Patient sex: M
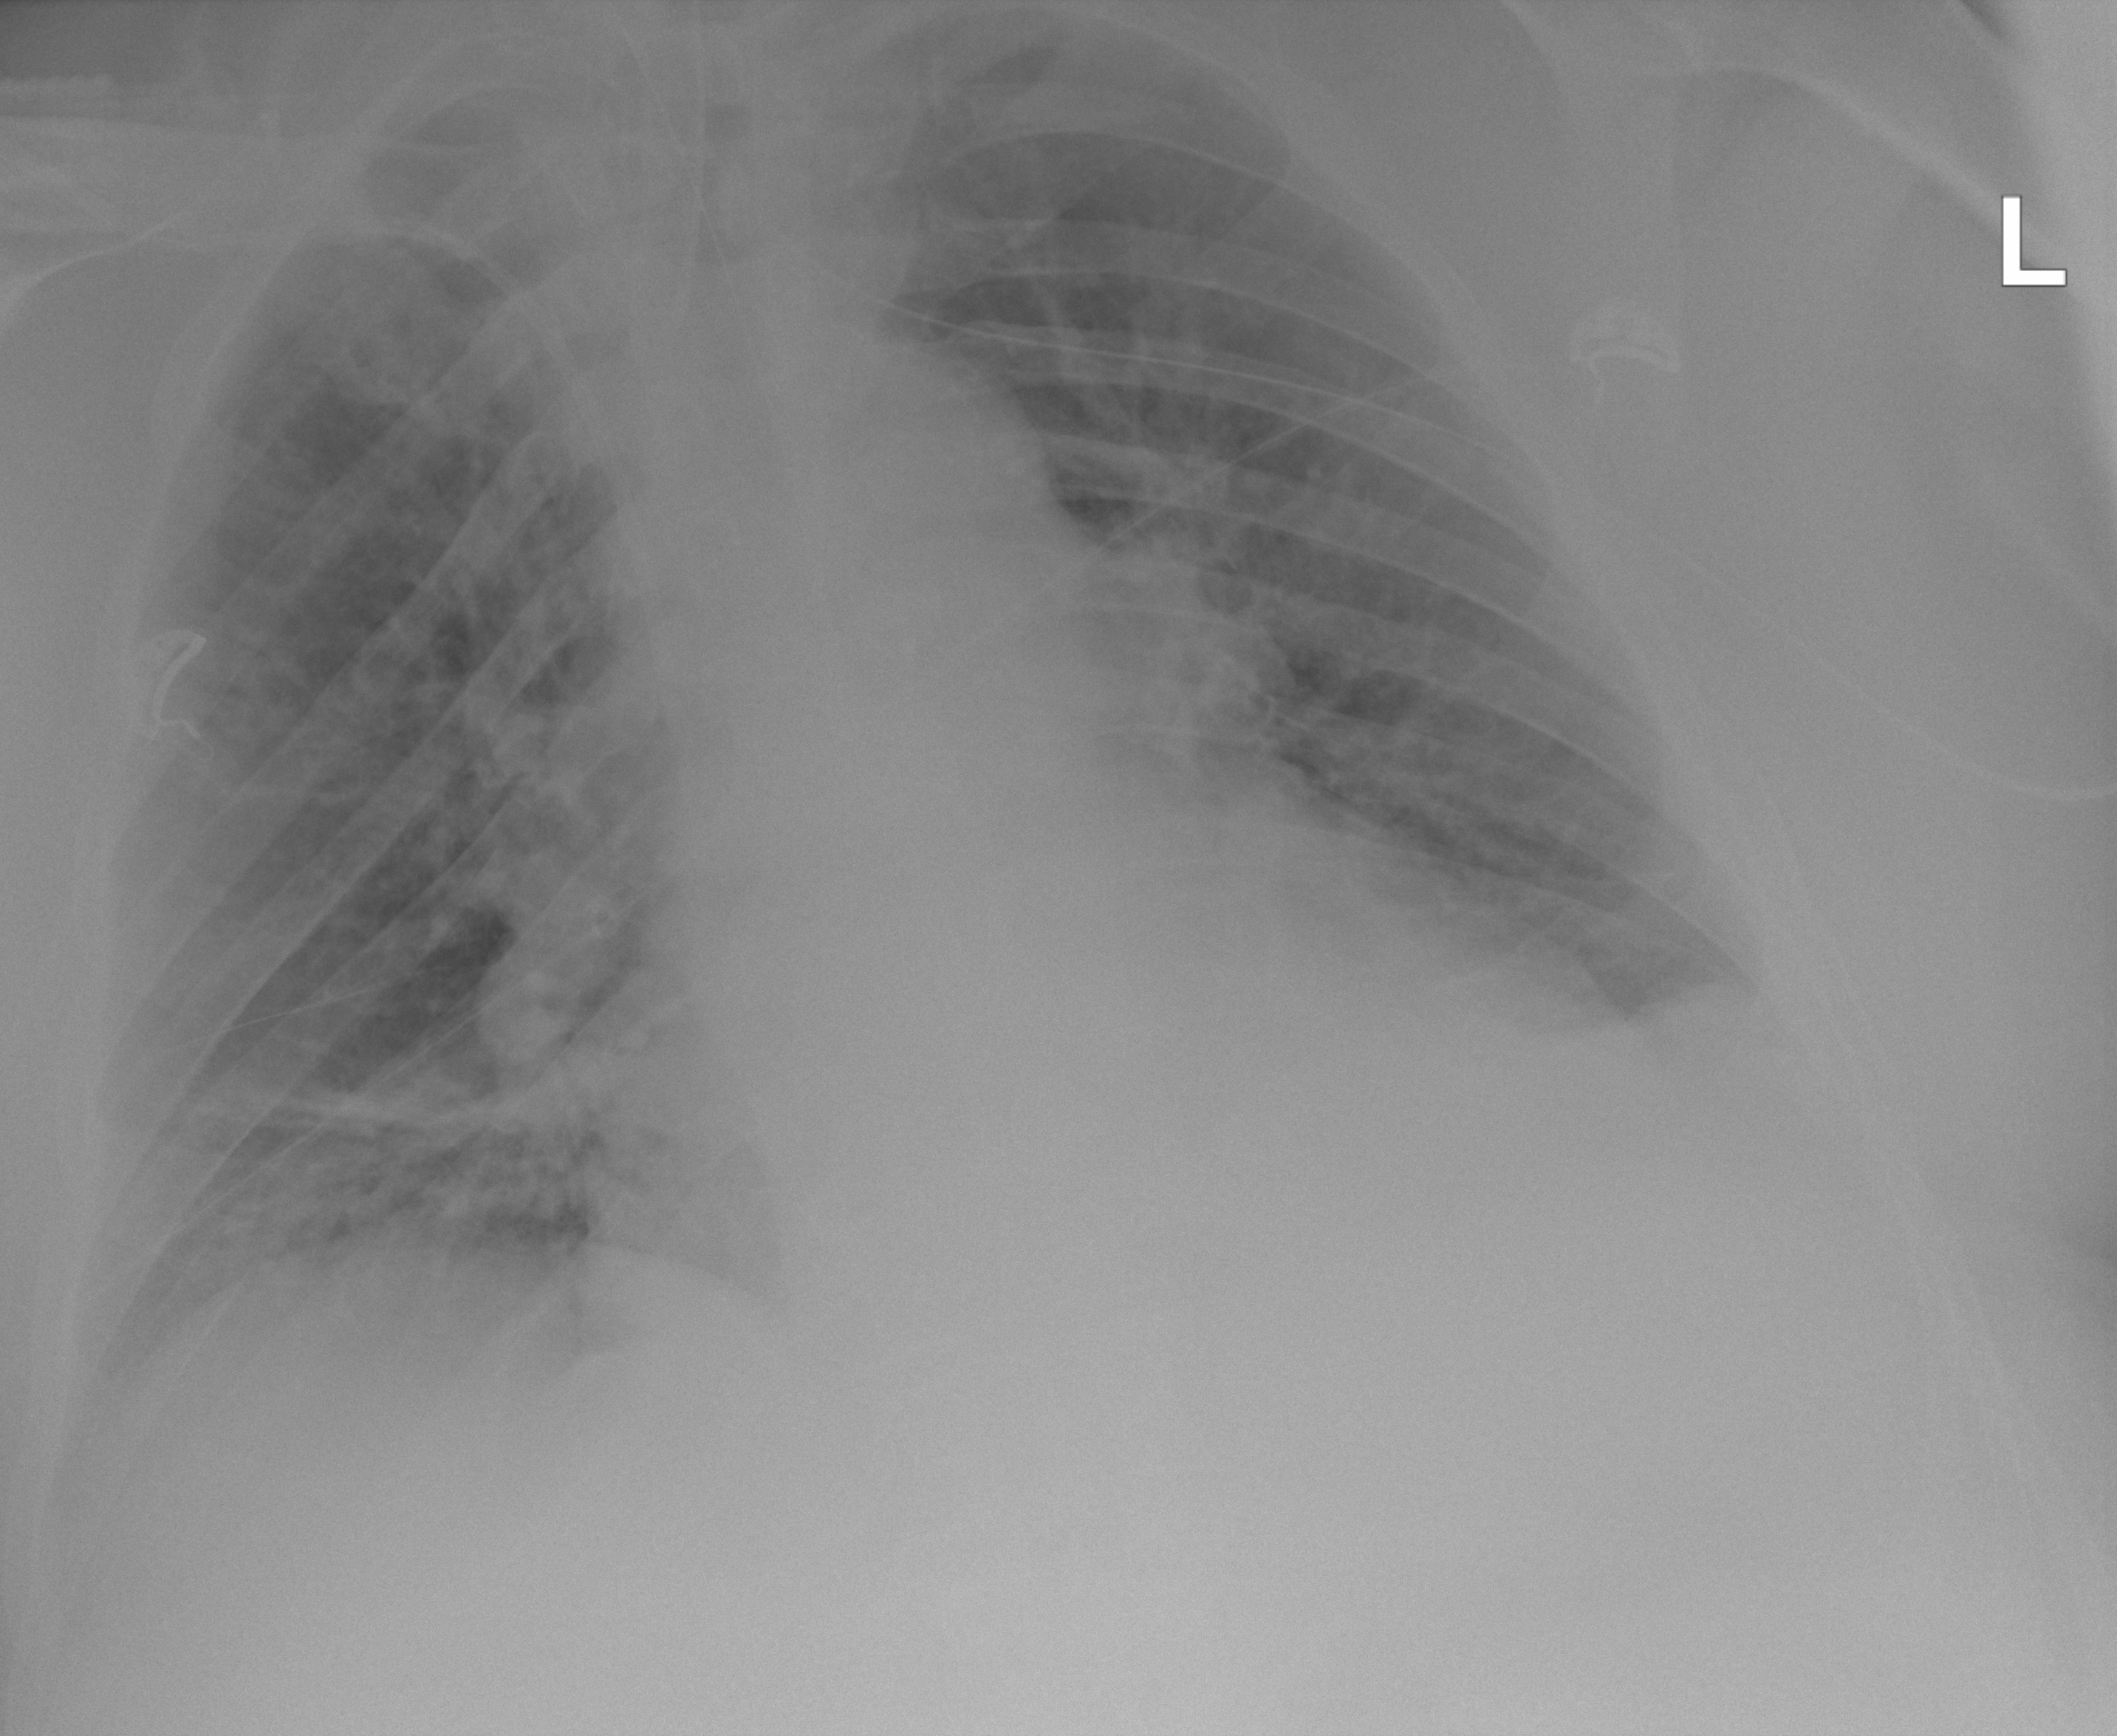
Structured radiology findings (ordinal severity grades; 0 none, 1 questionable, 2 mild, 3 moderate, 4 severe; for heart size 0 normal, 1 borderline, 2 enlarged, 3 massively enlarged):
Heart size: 2
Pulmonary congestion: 2
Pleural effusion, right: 0
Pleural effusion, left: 0
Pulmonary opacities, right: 2
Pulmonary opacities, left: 0
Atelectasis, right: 2
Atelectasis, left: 2